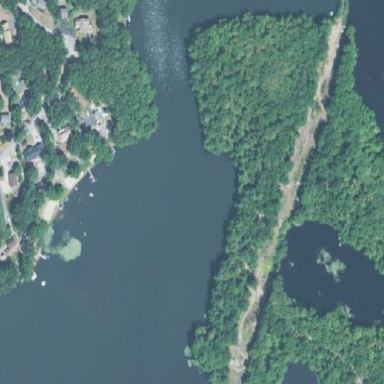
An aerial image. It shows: Peaceful pond surrounded by nature.